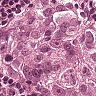
Metastatic tissue present: yes